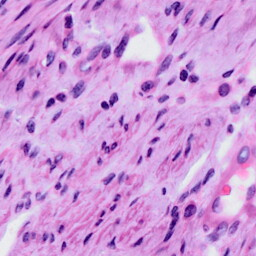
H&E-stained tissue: Cervix